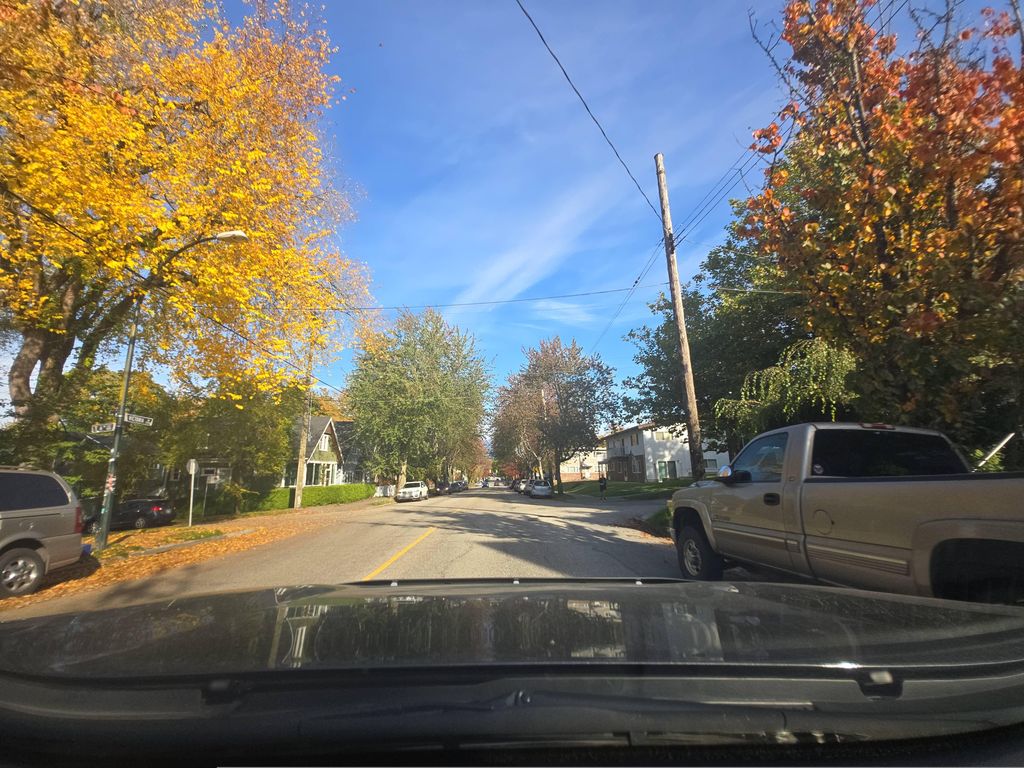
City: vancouver